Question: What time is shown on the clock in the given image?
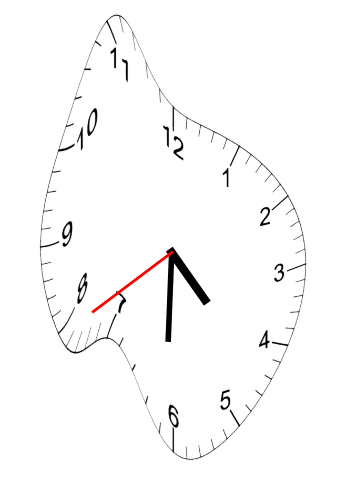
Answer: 04:30:39